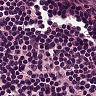
Metastatic tissue present: no